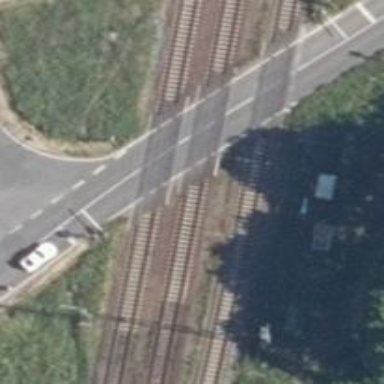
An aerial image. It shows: Railway signal.